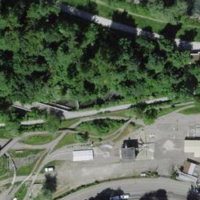
EUNIS habitat code: 53
Species observed at this site:
Juglans regia
Aegopodium podagraria